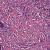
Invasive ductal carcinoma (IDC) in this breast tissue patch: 1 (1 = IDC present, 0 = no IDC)